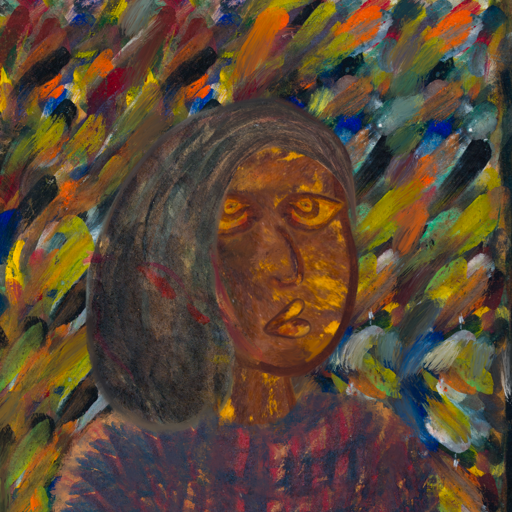
Background: An_Impression, Head And Neck Side: Comrade, Face Side: Comrade, Bust: In_The_Sun, Hair Side: Gypsy_Mother, Head Accessory: Blank, Second Necklace: Blank, Necklace: Blank, Baby: Blank